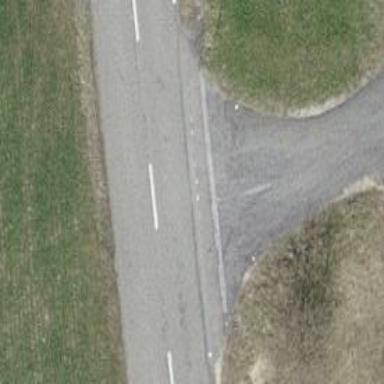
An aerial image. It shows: Secondary road.